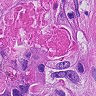
Metastatic tissue present: yes